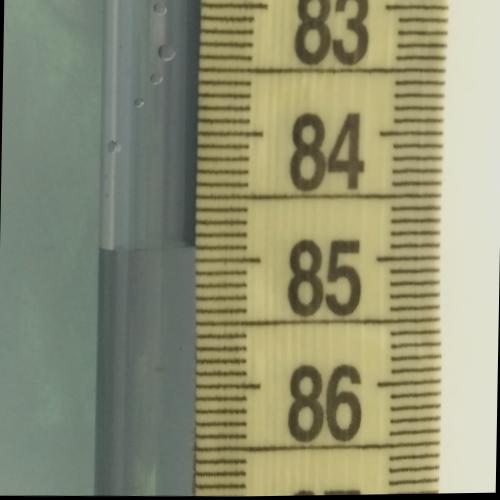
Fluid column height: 84.9 cm